Question: I have a table, inside thead, tbody and tfoot. Thead and tfoot have a background image.
I try to apply rounded corners, and everything looks good until I apply any background (color or image).
Screen below:

Thead and tfoot have also border, so when I hide background, it's rounded like I want...
The problem appears in all browsers...
Is there any option to round this background (color or image)?
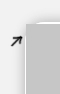
Answer: You can set the background as an image with 'z-index: 1' and set the content as 'z-index: 2', then round the image's corners using CSS.